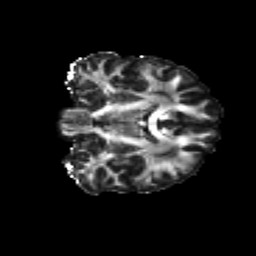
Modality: FA
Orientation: coronal
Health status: ill
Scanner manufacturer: siemens
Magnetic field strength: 3 T
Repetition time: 13.7 s
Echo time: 0.098 s